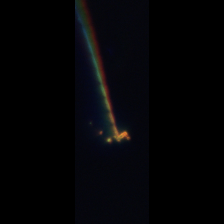
Taxon: Psuedo-nitzschia
Group: Diatoms